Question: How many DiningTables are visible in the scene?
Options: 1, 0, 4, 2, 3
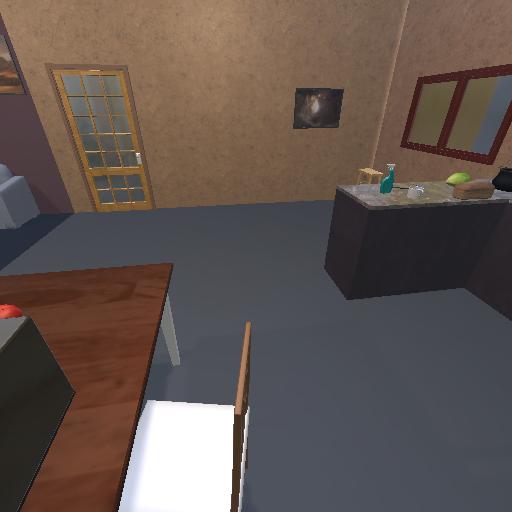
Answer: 1